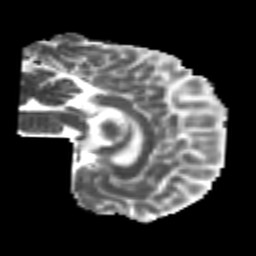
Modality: MD
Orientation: sagittal
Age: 26
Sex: female
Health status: healthy
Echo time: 0.074 s